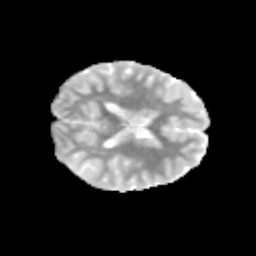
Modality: MD
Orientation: axial
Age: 9
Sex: female
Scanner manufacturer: siemens
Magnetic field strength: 3 T
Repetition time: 3.8 s
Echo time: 0.07 s